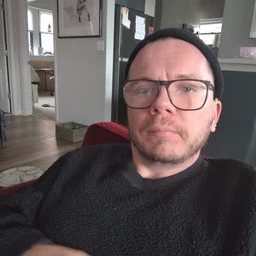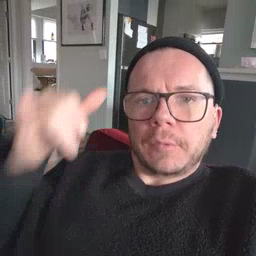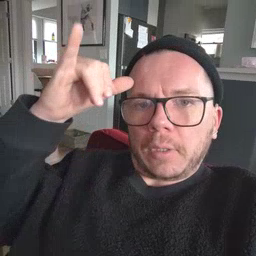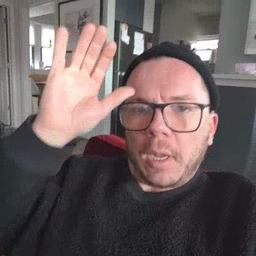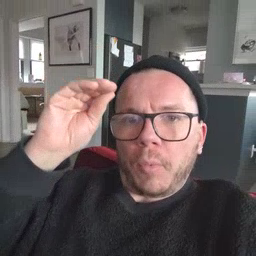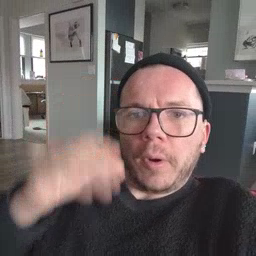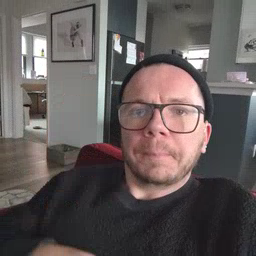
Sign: cowboy